Question: This is the first step to <URL>, the second step is to find a way to apply that amount to the other program. But I really don't know where to start, all I see in from Google is about modifying the behavior of , not the . Advantages of using this instead of listening to the keys:
- - - -

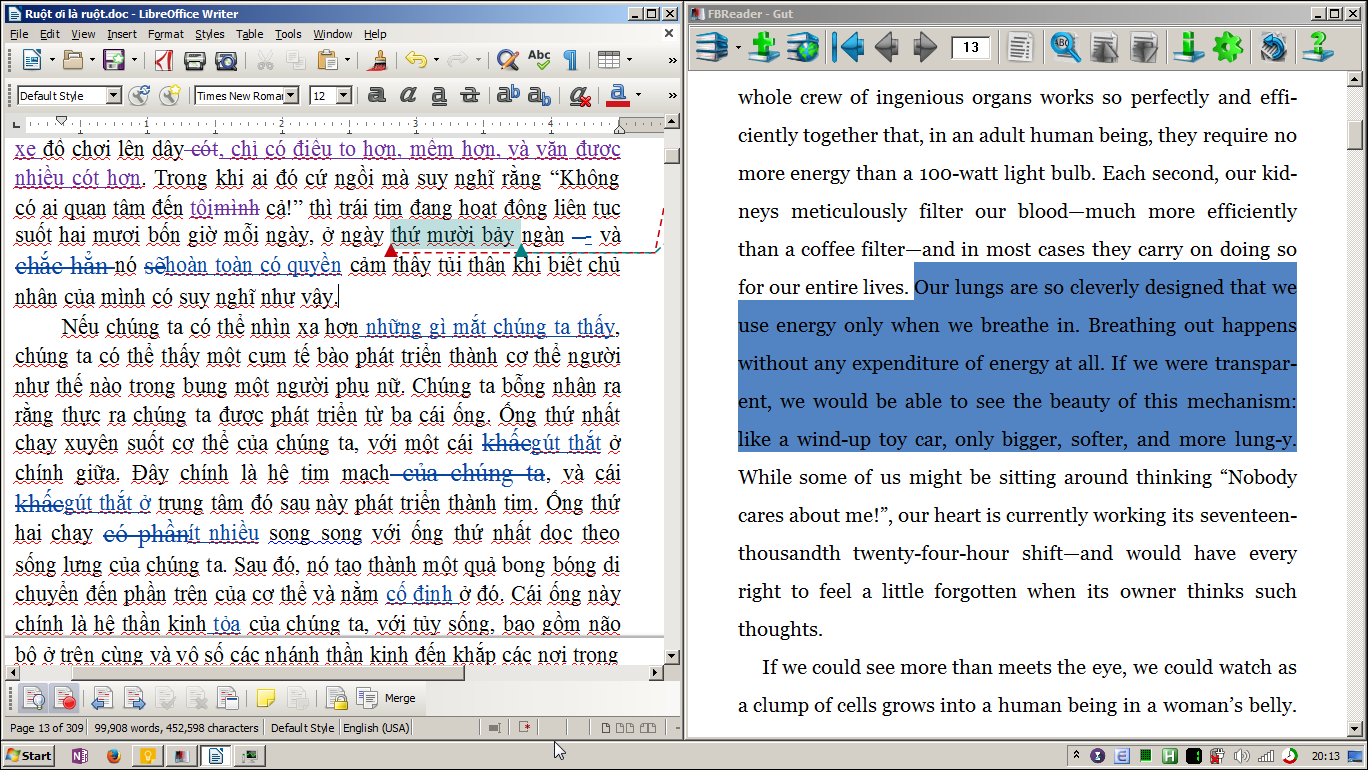
Answer: I can tell you what I would do, but it's not going to be fun...
Assuming the text is roughly evenly distributed (which it might not be between two languages like that, and two windows with different text sizes and widths, really consider this carefully before you do the work), then the goal is to force both scroll bars to be at the same percent relative to their whole. So what you need to do is write a function to determine what percent each scroll bar is at. I would screen capture both windows and crop out the important parts of the scroll bar like this:
<URL>
Specifically the up and down buttons, the top of the scroll handle, the bottom of the scroll handle. Save them in their own files. Do it for both windows in case they draw their scroll bars a little differently.
Now the tricky part. Write a function that does the following: imagesearch for the top button within rightmost 25 pixels or of the specified window. Same for the bottom button. Same for the top of the handle. Same for the bottom of the handle. Use this to determine where your window is.
'''
SetTitleMatchMode, 2 ; so it matches the end of the title
WinGetPos , X, Y, Width, Height, LibreOffice Writer ;exact substring of window name required
'''
Use something like this to find the scroll bar parts.
'''
CoordMode, Pixel , Screen ;so image search searches entire screen
barwidth = 25 ; make sure it's more than the bar is wide.
ImageSearch, TopButtonX, TopButtonY, X+Width-barwidth , Y, X+Width, Y+Height, TopButton.bmp ; no jpg, fuzzy edges make searches fail
'''
Then do some math, something like:
'''
TopButtonY := TopButtonY+TopButtonImageHeight ; because we only care about the position of the bottom of the button.
BottomHandleY := BottomHandleY+BottomHandleImageHeight ; because we only care about where the bottom of the handle is.
HandleHeight := TopHandleY - BottomHandleY ; how tall the scroll handle is
TotalHeight := TopButtonY - BottomButtonY - HandleHeight ;how tall the scroll field is
HandleOffset := TopHandleY - TopButtonY ;how far it is from the top
HandlePercent := HandleOffset / TotalHeight ; the part we care about. return this value
'''
With a function like that, you can know how scrolled each window is. All that's left is to send the scroll commands. There's a few choices.
'''
; ControlSend , Control, Keys, LibreOffice Writer
ControlSend , Control, {Pgdown}, LibreOffice Writer ; or {Pgup}
ControlSend , Control, {WheelUp}, LibreOffice Writer ; or {wheeldown}
ControlSend , Control, {Up}, LibreOffice Writer ; or {down}
'''
If it lets you move the caret with up/down arrows while the window is inactive, that is probably the most precise option, even if it takes a bit longer. The fastest most precise way is to simulate a click drag also using control send. To use ControlSend you need to figure out which control you're working on. WindowSpy can help you with that.
So first: Find the scroll positions of both windows. Second determine which window is active. Third, nudge the inactive window in the correct direction. Repeat until they're within a certain tolerance range (otherwise it will bounce up and down endlessly).
I can't emphasize this enough, but please make sure that getting the scroll bars in approximately the same positions is sufficiently close before even attempting this. If it isn't, you will have wasted a lot of time fiddling with it. Keep in mind it will be less and less accurate the longer the text is.
If it is an option, I would definitely consider copying the contents of both windows into a program that gives you more access to the controls (or better one that is specialized for this purpose). If you had more access, you could use the paragraph breaks to line up the texts with far more precision.
If you really just want to see both texts side by side (and the paragraphs do line up), you could find a text editor that tells you information like this:
<URL>
If autohotkey will let you read the text of that information, you can copy the PDF into autohotkey's memory (separated by line) and use autohotkey to show only the corresponding paragraph of the PDF as you move around in the editable document.
Hope something I said helps, good luck.